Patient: sex F, age 47
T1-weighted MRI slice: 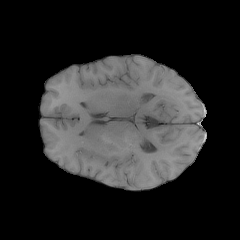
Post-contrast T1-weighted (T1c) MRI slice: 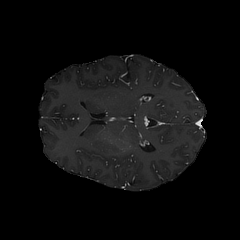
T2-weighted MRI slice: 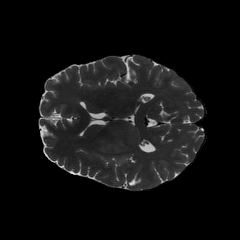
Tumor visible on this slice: yes
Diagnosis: Astrocytoma, IDH-wildtype
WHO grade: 2